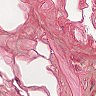
Metastatic tissue present: no